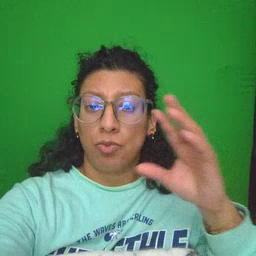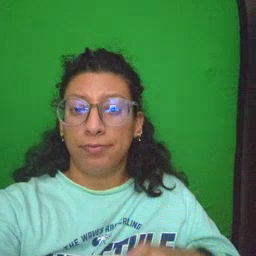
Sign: story